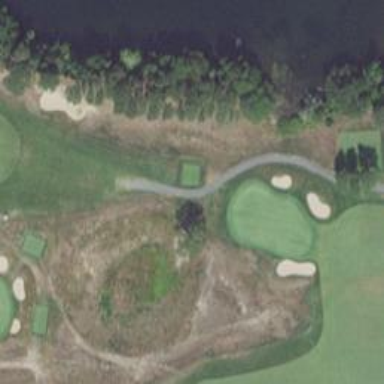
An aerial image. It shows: Golf cartpath that is also road path.